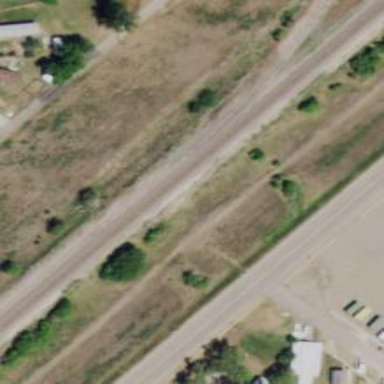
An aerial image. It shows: Railway spur service.